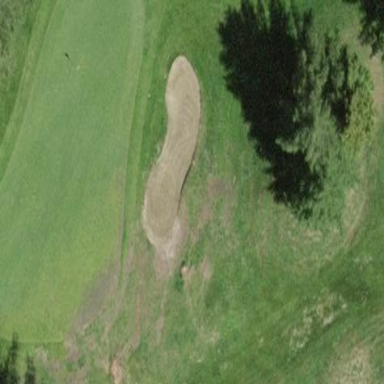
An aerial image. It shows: Golf green.